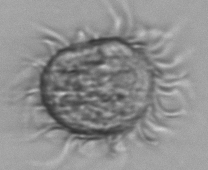
Label: Pelagostrobilidium